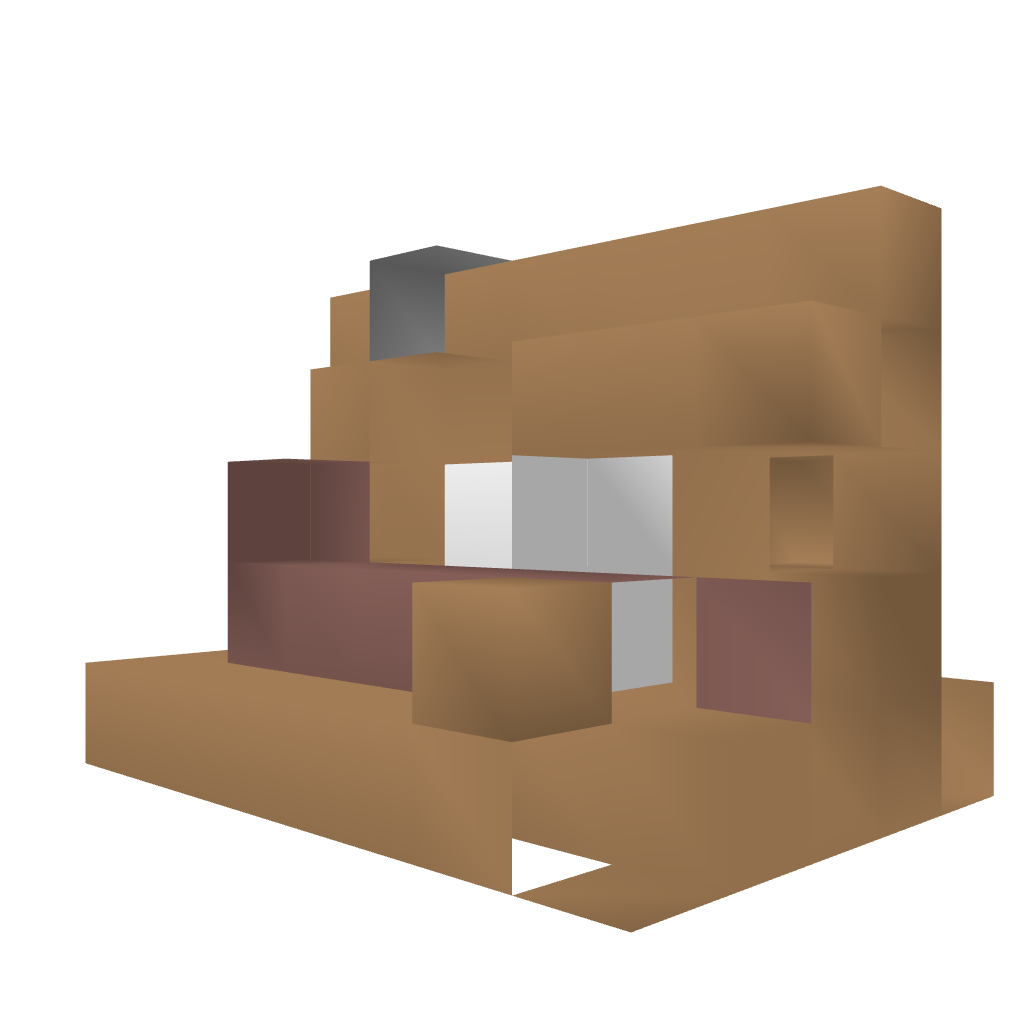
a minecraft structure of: PLANS FOR STEAMBATH bad low quality